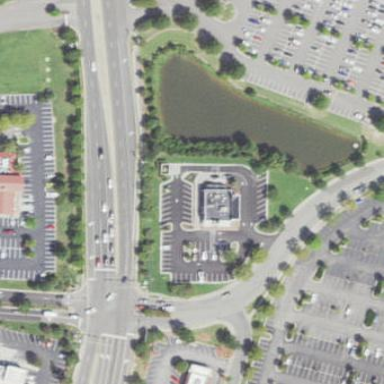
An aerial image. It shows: Retail area.